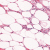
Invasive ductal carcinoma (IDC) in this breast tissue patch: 0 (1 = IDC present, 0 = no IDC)